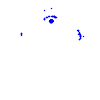
Particle: electron